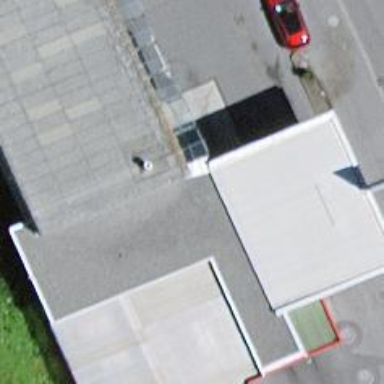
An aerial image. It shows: Car wash facility.